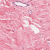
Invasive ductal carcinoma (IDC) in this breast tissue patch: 0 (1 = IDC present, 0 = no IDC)